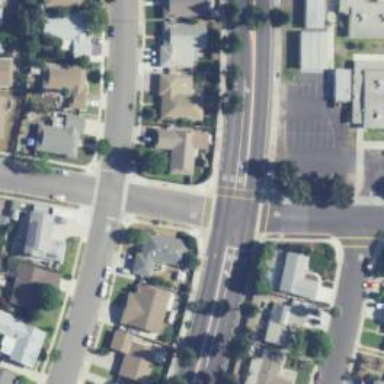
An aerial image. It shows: Marked road crossing.